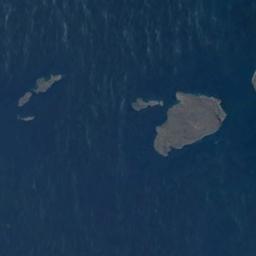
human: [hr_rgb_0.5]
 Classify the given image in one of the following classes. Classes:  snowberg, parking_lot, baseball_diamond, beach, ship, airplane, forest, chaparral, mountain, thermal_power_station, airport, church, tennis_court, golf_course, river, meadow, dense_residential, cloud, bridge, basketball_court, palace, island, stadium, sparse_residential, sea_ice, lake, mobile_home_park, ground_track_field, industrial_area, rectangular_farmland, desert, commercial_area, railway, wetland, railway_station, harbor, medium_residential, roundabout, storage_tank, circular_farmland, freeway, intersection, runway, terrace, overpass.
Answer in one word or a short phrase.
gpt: island